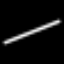
Label: line